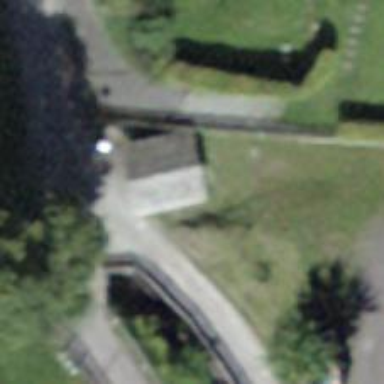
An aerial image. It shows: Culvert tunnel.